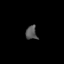
Tissue: lung
Cell type: Epithelial cells
Senescence score: 0.2061
Nuclear area (px): 154
Mean DAPI intensity: 86.234